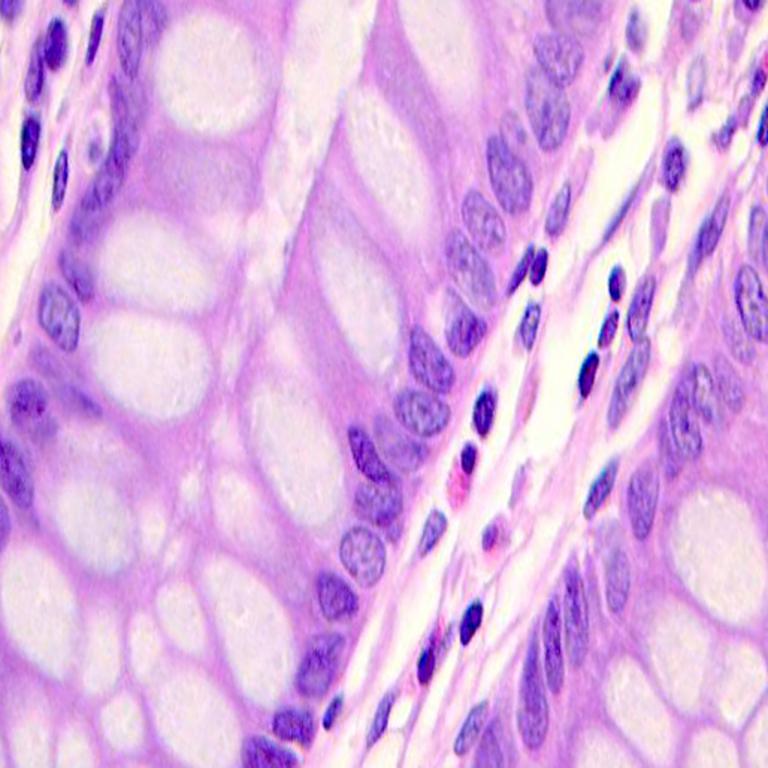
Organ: colon
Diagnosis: benign